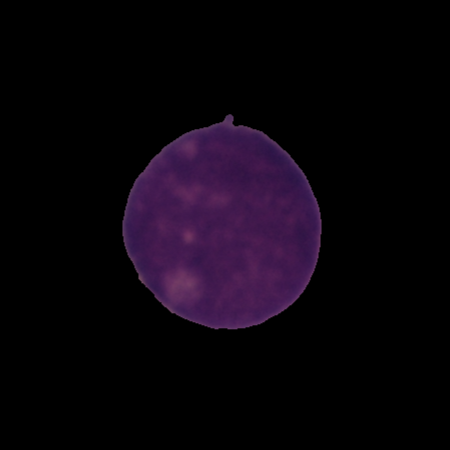
Label: cancer